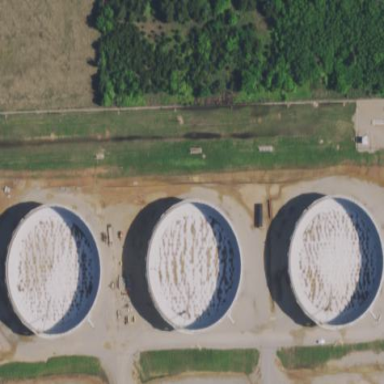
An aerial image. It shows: Storage tank which is man-made and housed in building.